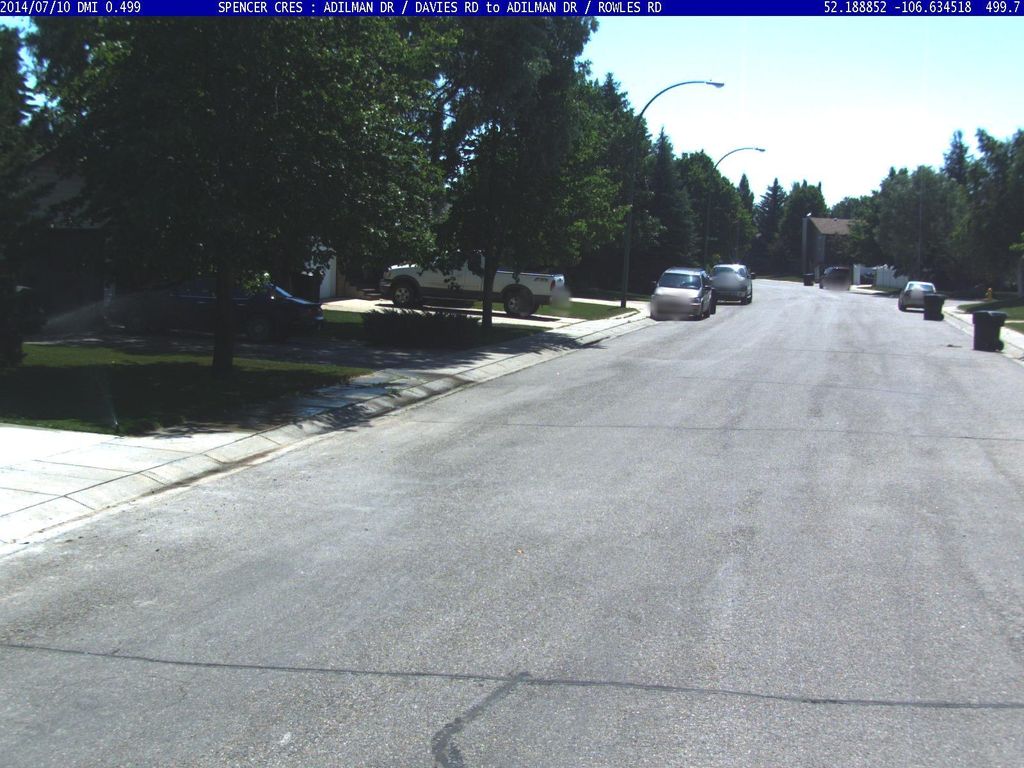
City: saskatoon